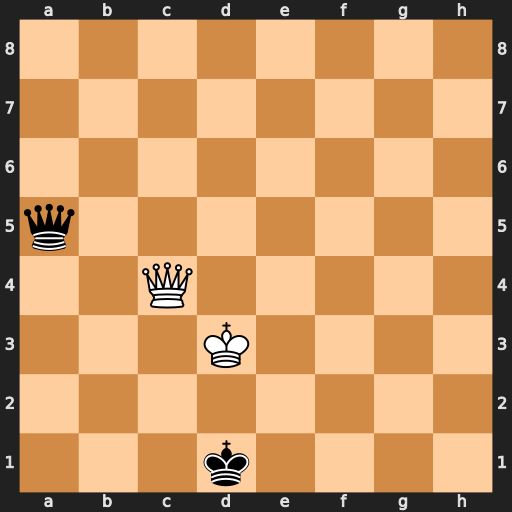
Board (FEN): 8/8/8/q7/2Q5/3K4/8/3k4
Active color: w
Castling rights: -
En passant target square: -
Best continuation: Qc2+ Ke1 Qe2#